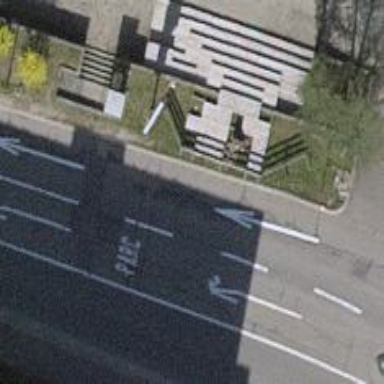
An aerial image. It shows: Insect hotel.